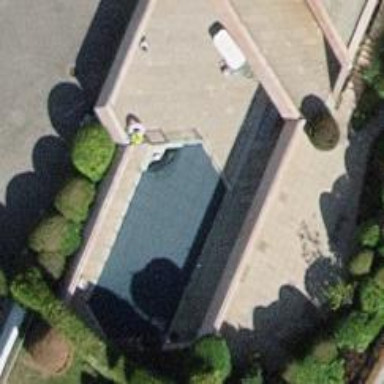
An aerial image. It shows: Swimming pool located in leisure land.